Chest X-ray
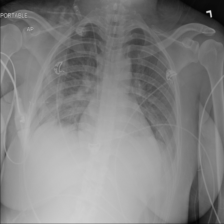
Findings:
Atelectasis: negative
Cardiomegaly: negative
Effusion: negative
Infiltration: negative
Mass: negative
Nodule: negative
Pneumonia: negative
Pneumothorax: negative
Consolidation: negative
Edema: negative
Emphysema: negative
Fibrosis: negative
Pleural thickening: negative
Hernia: negative